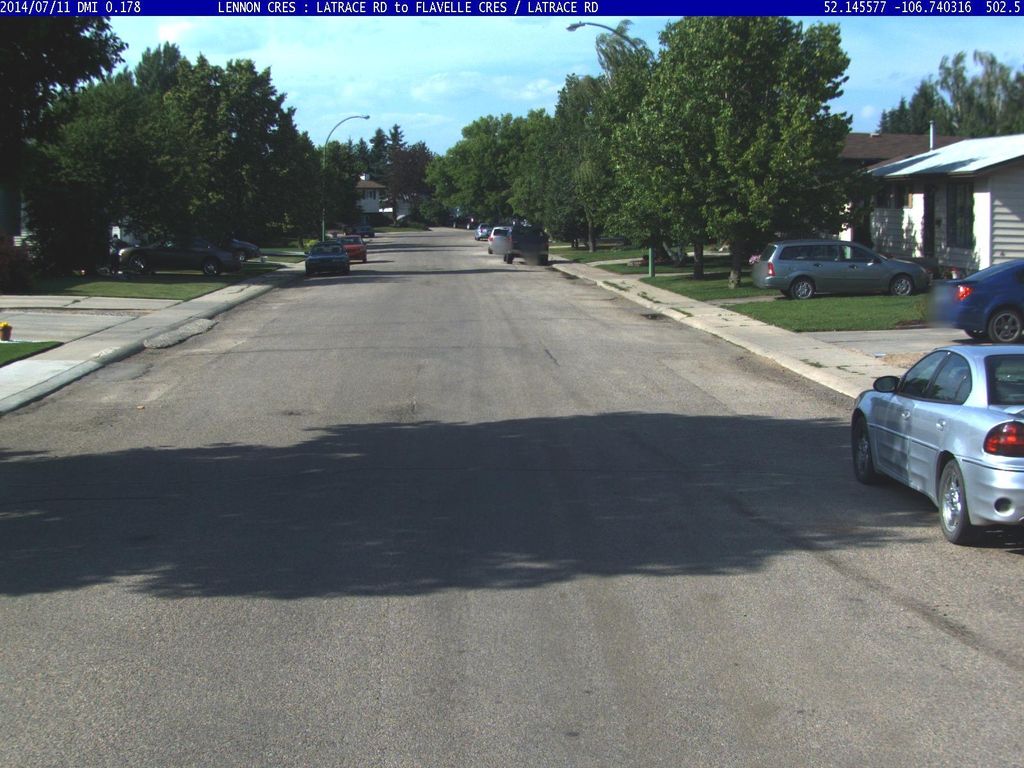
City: saskatoon